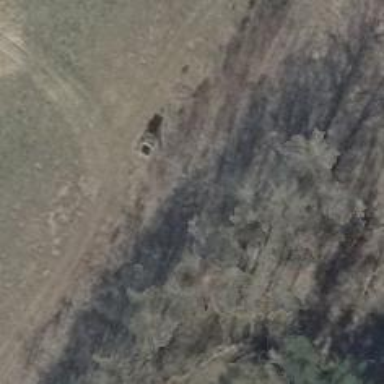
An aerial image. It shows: Hunting stand.